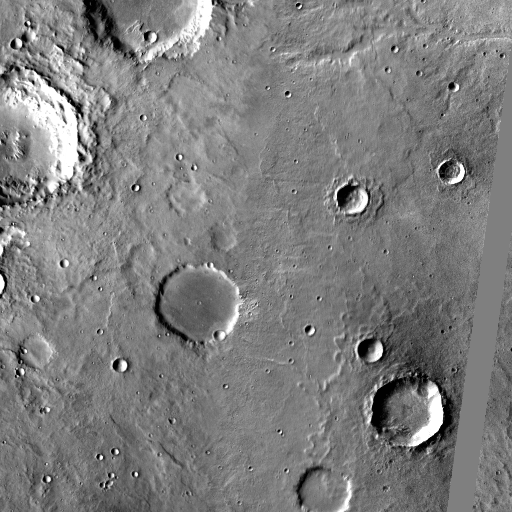
Crater classes present: Background, Other, Layered, Buried, Secondary